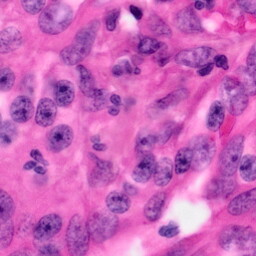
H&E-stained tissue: Pancreatic